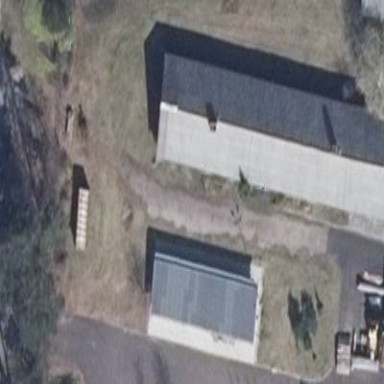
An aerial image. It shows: Part of building.